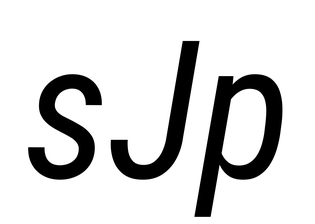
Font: Roboto-Italic_Condensed_Italic